Question: In my application I have to add a search bar at the head of the tableview. I am able to add the searchbar but problem is without adding default search bar of ios can i add my customize search bar?? I am giving an image to see what types of search bar will be there...

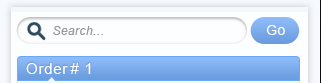
Answer: you can subclass the 'UISearchBar' and override the 'layoutSubviews' method :
'''
- (void)layoutSubviews {
UITextField *searchField;
NSUInteger numViews = [self.subviews count];
for(int i = 0; i < numViews; i++) {
if([[self.subviews objectAtIndex:i] isKindOfClass:[UITextField class]]) { //conform?
searchField = [self.subviews objectAtIndex:i];
}
}
if(!(searchField == nil)) {
searchField.textColor = [UIColor whiteColor];
[searchField setBackground: [UIImage imageNamed:@"yourImage.png"] ];
[searchField setBorderStyle:UITextBorderStyleNone];
}
[super layoutSubviews];
}
'''
Also you can :
'''
//to clear searchbar backgraound
- (void) clearSearchBarBg
{
for (UIView *subview in theSearchBar.subviews)
{
if ([subview isKindOfClass:NSClassFromString(@"UISearchBarBackground")])
{
[subview removeFromSuperview];
break;
}
}
}
//display showSearchButtonInitially in a keyboard
- (void)showSearchButtonInitially
{
UIView * subview;
NSArray * subviews = [theSearchBar subviews];
for(subview in subviews)
{
if( [subview isKindOfClass:[UITextField class]] )
{
NSLog(@"setEnablesReturnKeyAutomatically");
[((UITextField*)subview) setEnablesReturnKeyAutomatically:NO];
((UITextField*)subview).delegate=self;
[((UITextField*)subview) setEnabled:TRUE];
((UITextField*)subview).borderStyle = UITextBorderStyleNone;
break;
}
}
}
'''